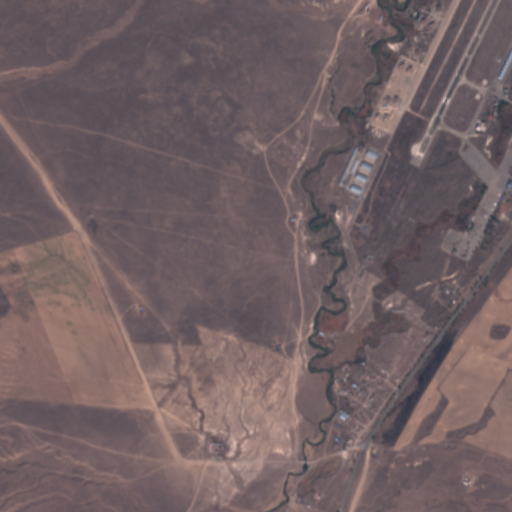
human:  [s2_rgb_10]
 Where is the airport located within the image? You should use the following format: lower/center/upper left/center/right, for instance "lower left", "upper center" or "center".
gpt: The airport is located in the upper right of the image.
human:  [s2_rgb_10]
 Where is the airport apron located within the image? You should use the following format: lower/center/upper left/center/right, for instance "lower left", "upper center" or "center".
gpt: The airport apron is located in the upper right of the image.
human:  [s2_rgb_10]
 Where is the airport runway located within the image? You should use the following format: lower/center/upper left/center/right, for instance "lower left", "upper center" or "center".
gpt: The airport runway is located in the upper right of the image.
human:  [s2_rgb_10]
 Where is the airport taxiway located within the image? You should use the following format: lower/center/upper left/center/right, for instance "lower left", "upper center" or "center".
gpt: The airport taxiway is located in the upper right of the image.
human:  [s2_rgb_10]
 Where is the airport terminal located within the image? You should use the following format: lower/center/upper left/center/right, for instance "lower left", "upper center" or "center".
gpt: The airport terminal is located in the center right of the image.
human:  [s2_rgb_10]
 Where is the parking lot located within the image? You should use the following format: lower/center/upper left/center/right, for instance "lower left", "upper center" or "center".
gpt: The parking lot is located in the upper right of the image.
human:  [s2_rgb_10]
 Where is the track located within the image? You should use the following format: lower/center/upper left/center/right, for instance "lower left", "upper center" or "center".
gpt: There is no track in the image.